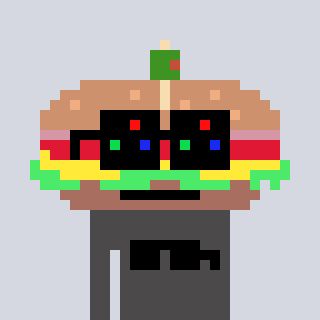
a pixel art character with square black sunglasses, a sandwich-shaped head and a grayscale-colored body on a cool background